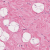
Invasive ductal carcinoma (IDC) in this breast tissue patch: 0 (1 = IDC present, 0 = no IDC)